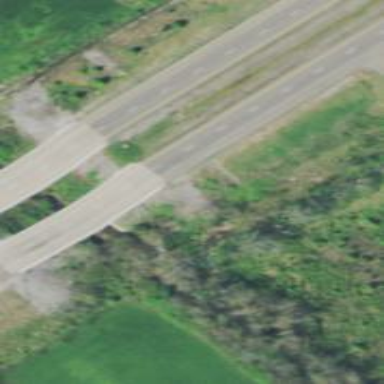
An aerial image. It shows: Primary highway crossing over bridge.